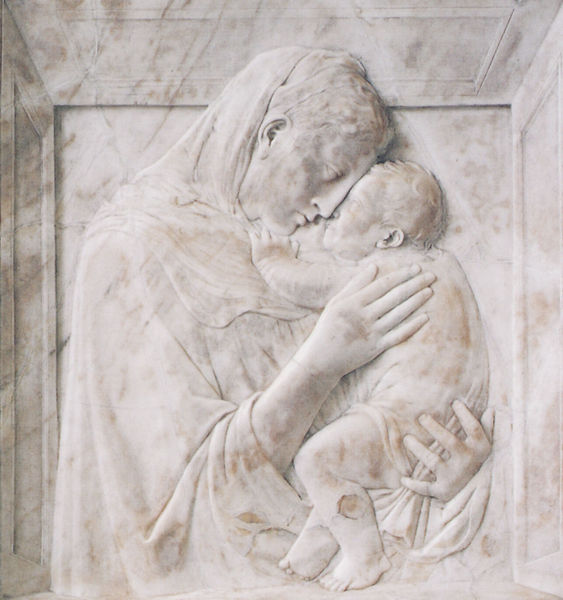
Titel: Pazzi-Madonna
Künstler: Donatello
Institution: Berlin, Staatliche Museen zu Berlin, Preußischer Kulturbesitz
Schlagwörter: hand, weiß, frau, köpfe, marmor, mund, nase, ohr, profil, tuch, arm, augen, falten, rahmen, stein, tragen, hände, mantel, kind, mutter, relief, kuss, liebe, baby, kopftuch, platte, foto, schatierung, christus, grab, jesus, toga, innig, maria, zärtlich, liebkosen, neugeborenes, steinplatte, neugeborener, gotttes, kopftuvch